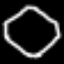
Label: octagon